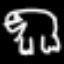
Label: frog